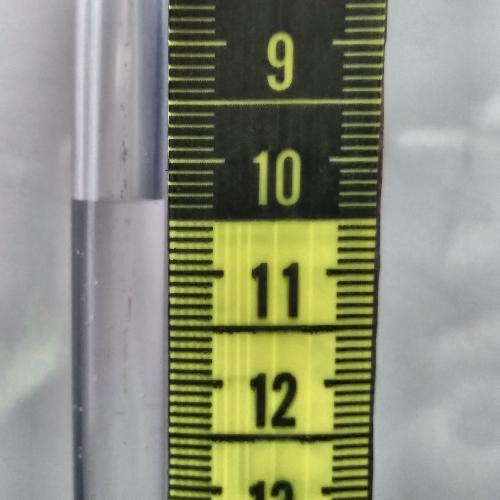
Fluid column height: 10.3 cm